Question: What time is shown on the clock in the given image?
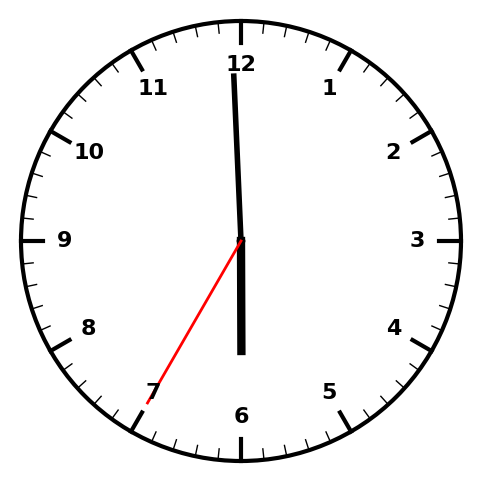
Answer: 05:59:35